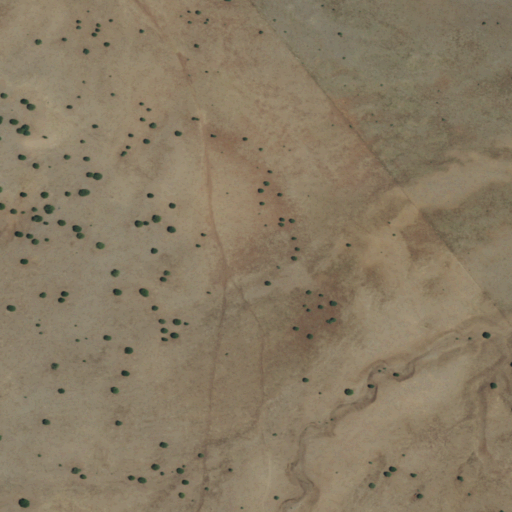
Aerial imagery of plain(s) in New Mexico named Roberts Park containing only shrub